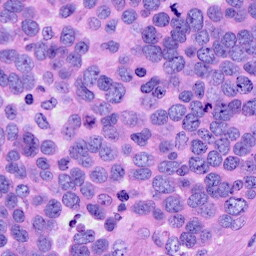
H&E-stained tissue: Ovarian